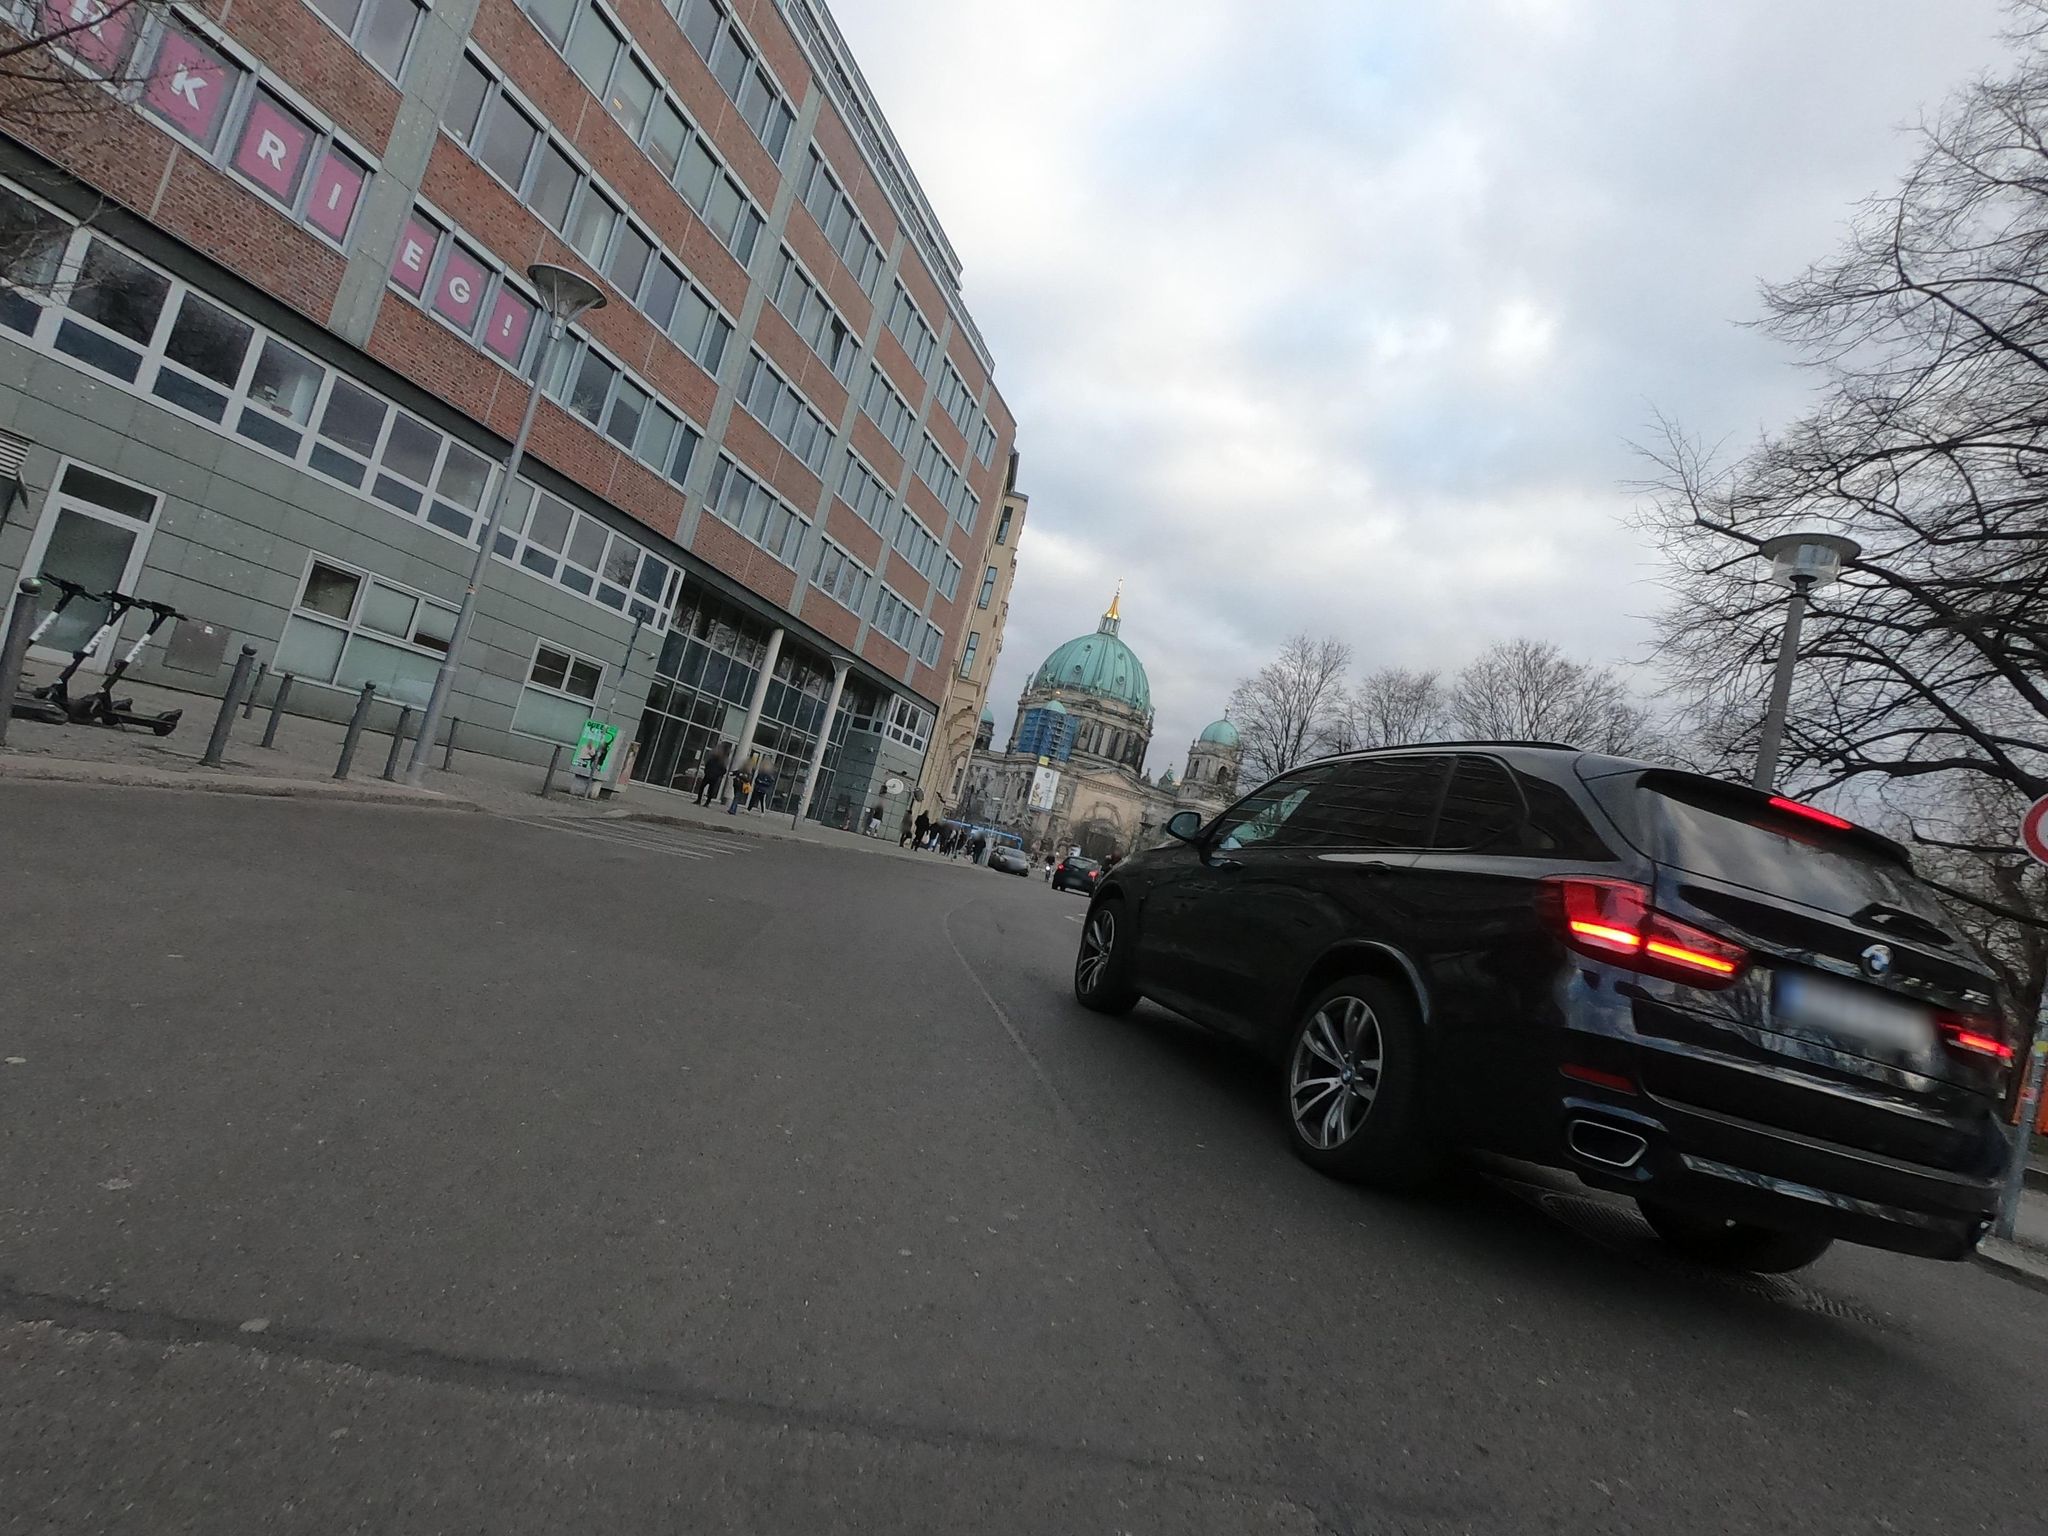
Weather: cloudy
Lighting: day
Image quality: good
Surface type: walking surface
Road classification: tertiary
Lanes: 1
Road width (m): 12.2
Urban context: urban centre
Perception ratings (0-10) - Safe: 4.29, Lively: 5.94, Beautiful: 7.4, Boring: 1.36, Depressing: 0.98, Wealthy: 7.31